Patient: sex F, age 41
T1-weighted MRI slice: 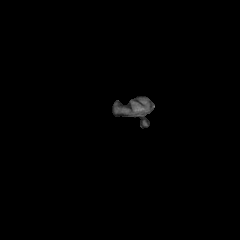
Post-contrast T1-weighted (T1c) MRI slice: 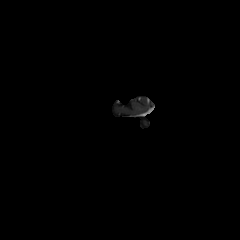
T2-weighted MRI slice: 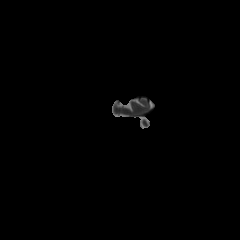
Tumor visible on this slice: no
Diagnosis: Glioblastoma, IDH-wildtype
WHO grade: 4